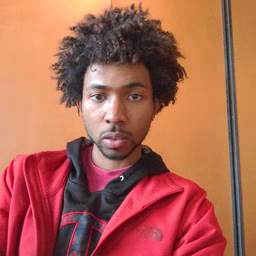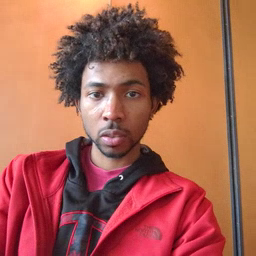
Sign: cowboy